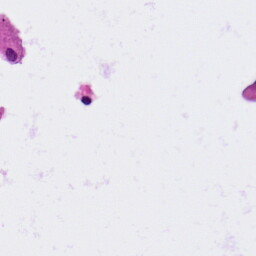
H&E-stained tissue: Lung